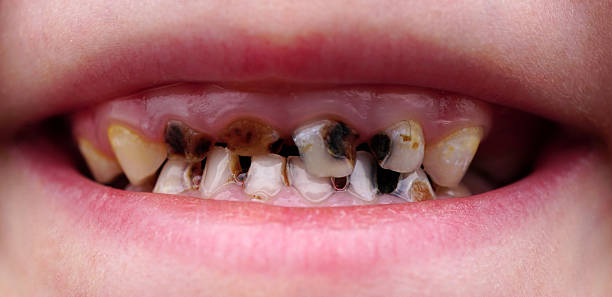
Condition: Caries